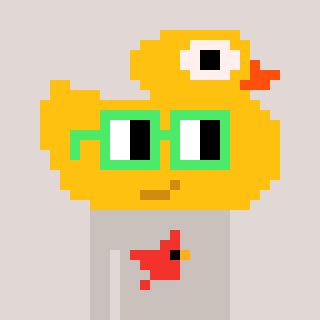
a pixel art character with square light green glasses, a ducky-shaped head and a foggrey-colored body on a warm background